Question: I have a project where I am dynamically creating a report. The number of columns may change, so I have figured out a table to help me determine which paper size to use. The size of fonts across and page sizes down. The intersecting numbers are numbers of columns. I would like to choose the combination with the largest font size and the smallest paper size. Is there an easy method to determining this combination? Any help is always appreciated.
Here is a copy of the table.

I have been racking my brain trying to come up with a solution, but I don't even know where to start. When the report is created the exact number of columns may be different than what is listed in the table, but I want to select the next larger number listed in the table.
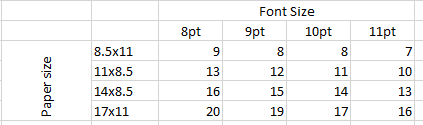
Answer: I came up with the following solution, but I am wondering whether there is a more efficient method of doing the same thing.

I reversed the order of the fonts, shown above, and used the following code.
'''
// Example number of columns
$NumColumns = 15;
//
$PageFont[0][0] = 7;
$PageFont[0][1] = 8;
$PageFont[0][2] = 8;
$PageFont[0][3] = 9;
$PageFont[1][0] = 10;
$PageFont[1][1] = 11;
$PageFont[1][2] = 12;
$PageFont[1][3] = 13;
$PageFont[2][0] = 13;
$PageFont[2][1] = 14;
$PageFont[2][2] = 15;
$PageFont[2][3] = 16;
$PageFont[3][0] = 16;
$PageFont[3][1] = 17;
$PageFont[3][2] = 19;
$PageFont[3][3] = 20;
$Font = NULL;
$Page = NULL;
// $x = Page Size
// $y = Font Size
for($x=0;$x<4;++$x) {
for($y=0;$y<4;++$y) {
if($PageFont[$x][$y] >= $NumColumns) {
$Page = $x;
$Font = $y;
break;
}
}
}
'''